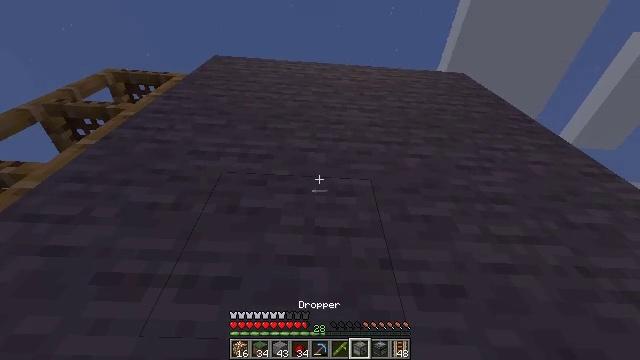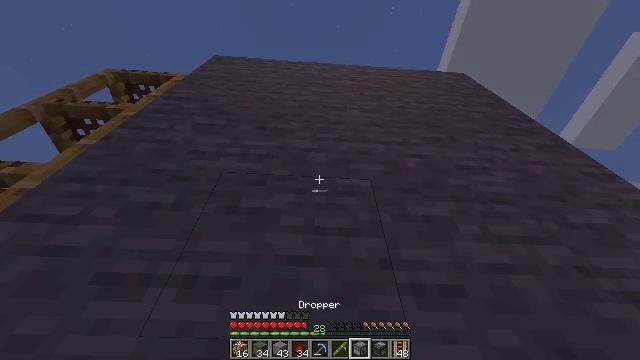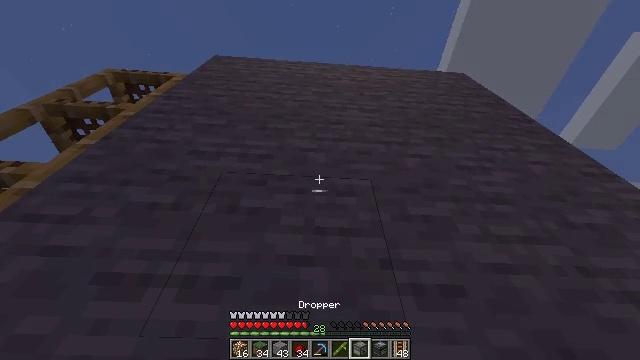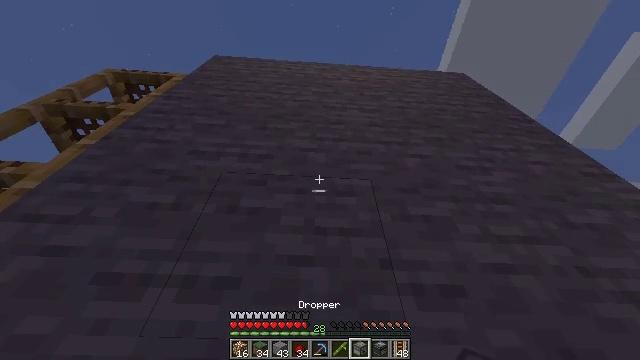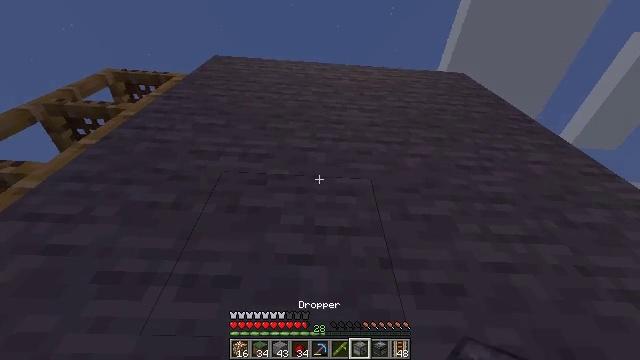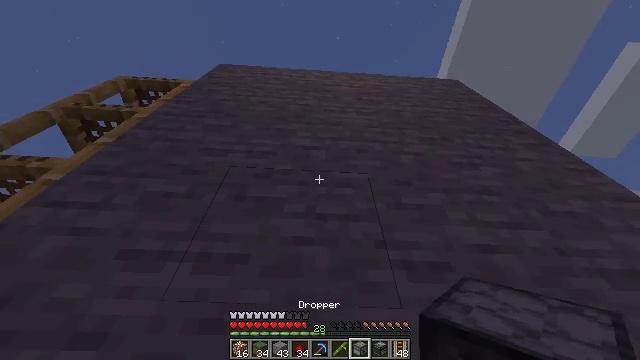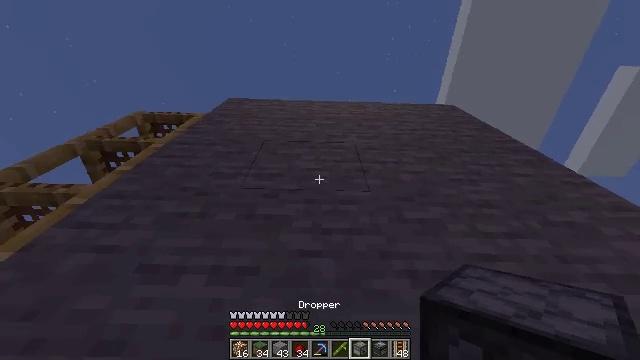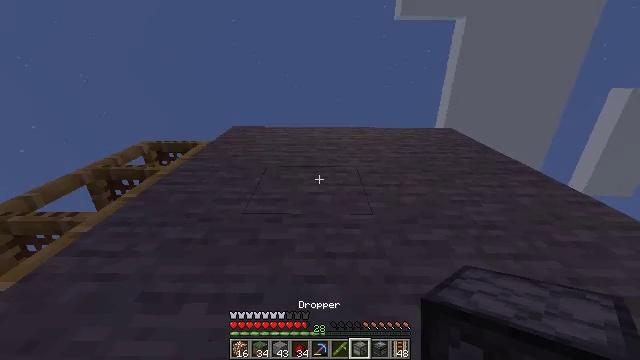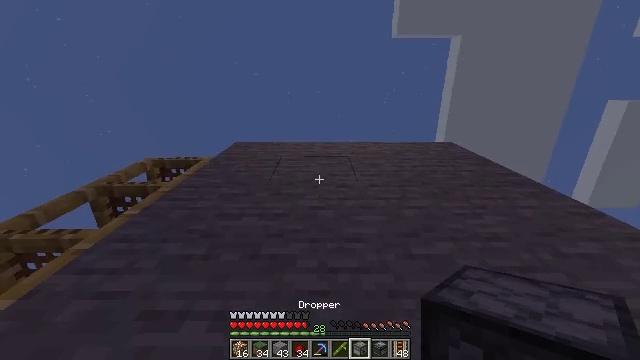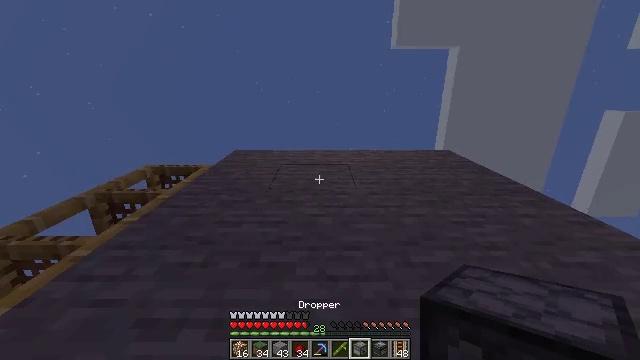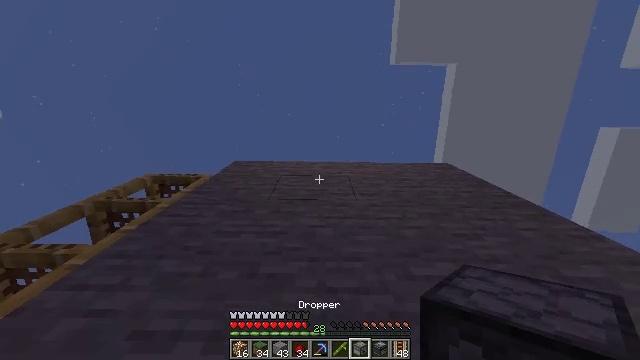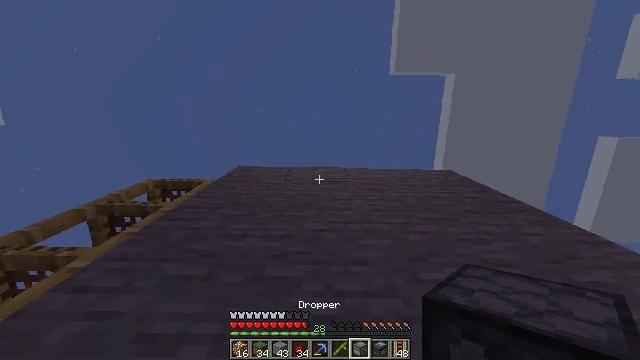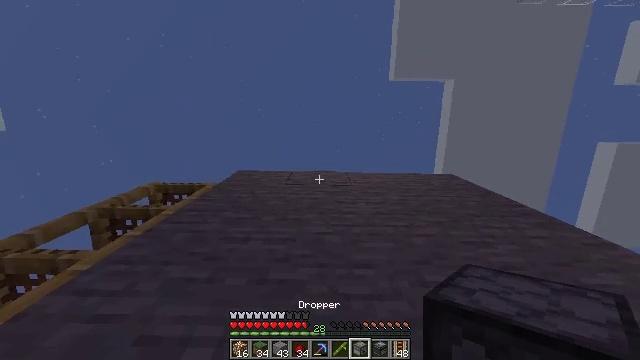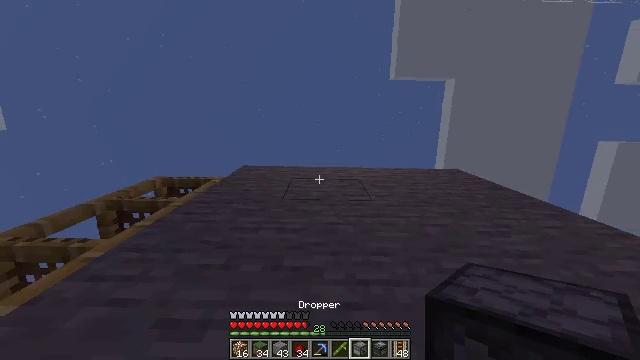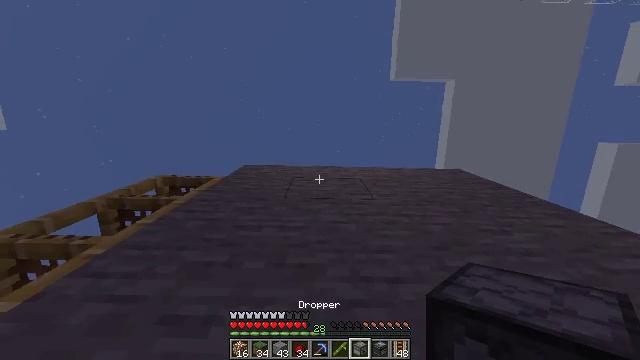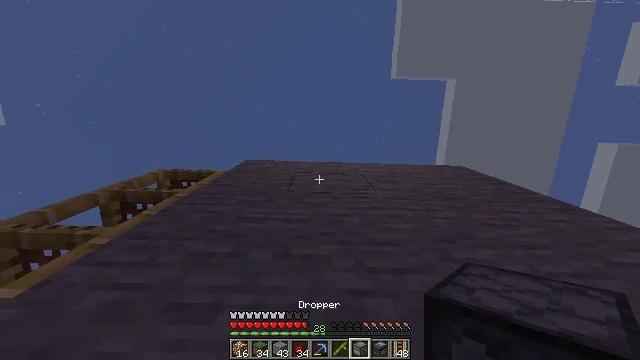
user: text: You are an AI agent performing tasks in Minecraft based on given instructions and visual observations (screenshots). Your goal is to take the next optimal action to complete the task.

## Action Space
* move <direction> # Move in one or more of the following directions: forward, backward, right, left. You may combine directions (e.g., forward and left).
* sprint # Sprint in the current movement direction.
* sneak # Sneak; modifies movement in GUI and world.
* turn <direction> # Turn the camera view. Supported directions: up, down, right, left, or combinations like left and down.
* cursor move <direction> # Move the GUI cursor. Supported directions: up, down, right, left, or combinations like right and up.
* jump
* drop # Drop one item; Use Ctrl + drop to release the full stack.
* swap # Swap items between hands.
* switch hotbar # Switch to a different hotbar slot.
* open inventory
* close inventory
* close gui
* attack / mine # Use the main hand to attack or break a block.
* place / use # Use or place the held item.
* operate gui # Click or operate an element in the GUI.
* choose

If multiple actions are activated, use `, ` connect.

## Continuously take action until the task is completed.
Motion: motion action
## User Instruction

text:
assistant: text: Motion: no_op
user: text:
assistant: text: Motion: no_op
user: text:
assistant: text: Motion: sneak
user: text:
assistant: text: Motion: sneak
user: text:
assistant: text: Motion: sneak, turn up
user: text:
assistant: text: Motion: sneak, turn left and up
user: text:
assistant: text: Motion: sneak, turn left and up
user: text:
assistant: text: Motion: sneak, turn up
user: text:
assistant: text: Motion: sneak, turn up
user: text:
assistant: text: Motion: move forward and move left, sneak, turn up
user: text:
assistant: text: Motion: move forward and move left, sneak, turn up
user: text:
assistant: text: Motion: move forward and move left, sneak, turn up
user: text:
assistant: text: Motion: move forward and move left, sneak
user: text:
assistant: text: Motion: sneak
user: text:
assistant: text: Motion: sneak
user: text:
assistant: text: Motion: sneak
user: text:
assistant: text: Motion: sneak
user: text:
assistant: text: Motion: sneak
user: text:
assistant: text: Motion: sneak
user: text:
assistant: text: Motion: sneak
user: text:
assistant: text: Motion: sneak
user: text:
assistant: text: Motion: sneak, turn up
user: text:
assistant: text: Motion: sneak
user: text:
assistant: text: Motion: sneak
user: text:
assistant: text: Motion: sneak
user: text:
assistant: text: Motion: sneak
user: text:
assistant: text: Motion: sneak
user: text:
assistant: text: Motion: sneak
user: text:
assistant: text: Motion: sneak
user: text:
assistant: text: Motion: sneak